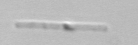
Label: Leptocylindrus